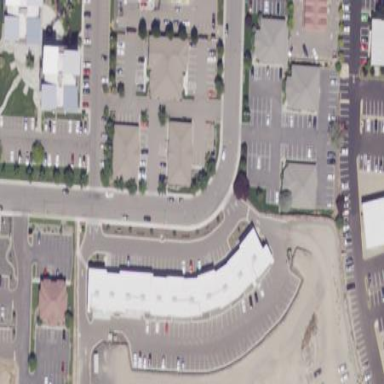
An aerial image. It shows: Commercial area.